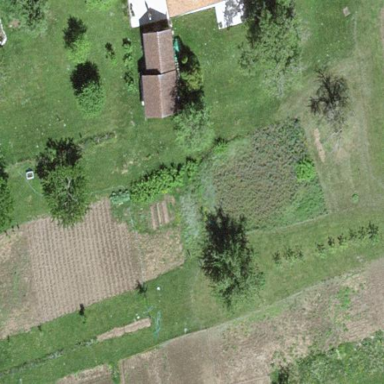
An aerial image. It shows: Allotments area.